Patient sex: M
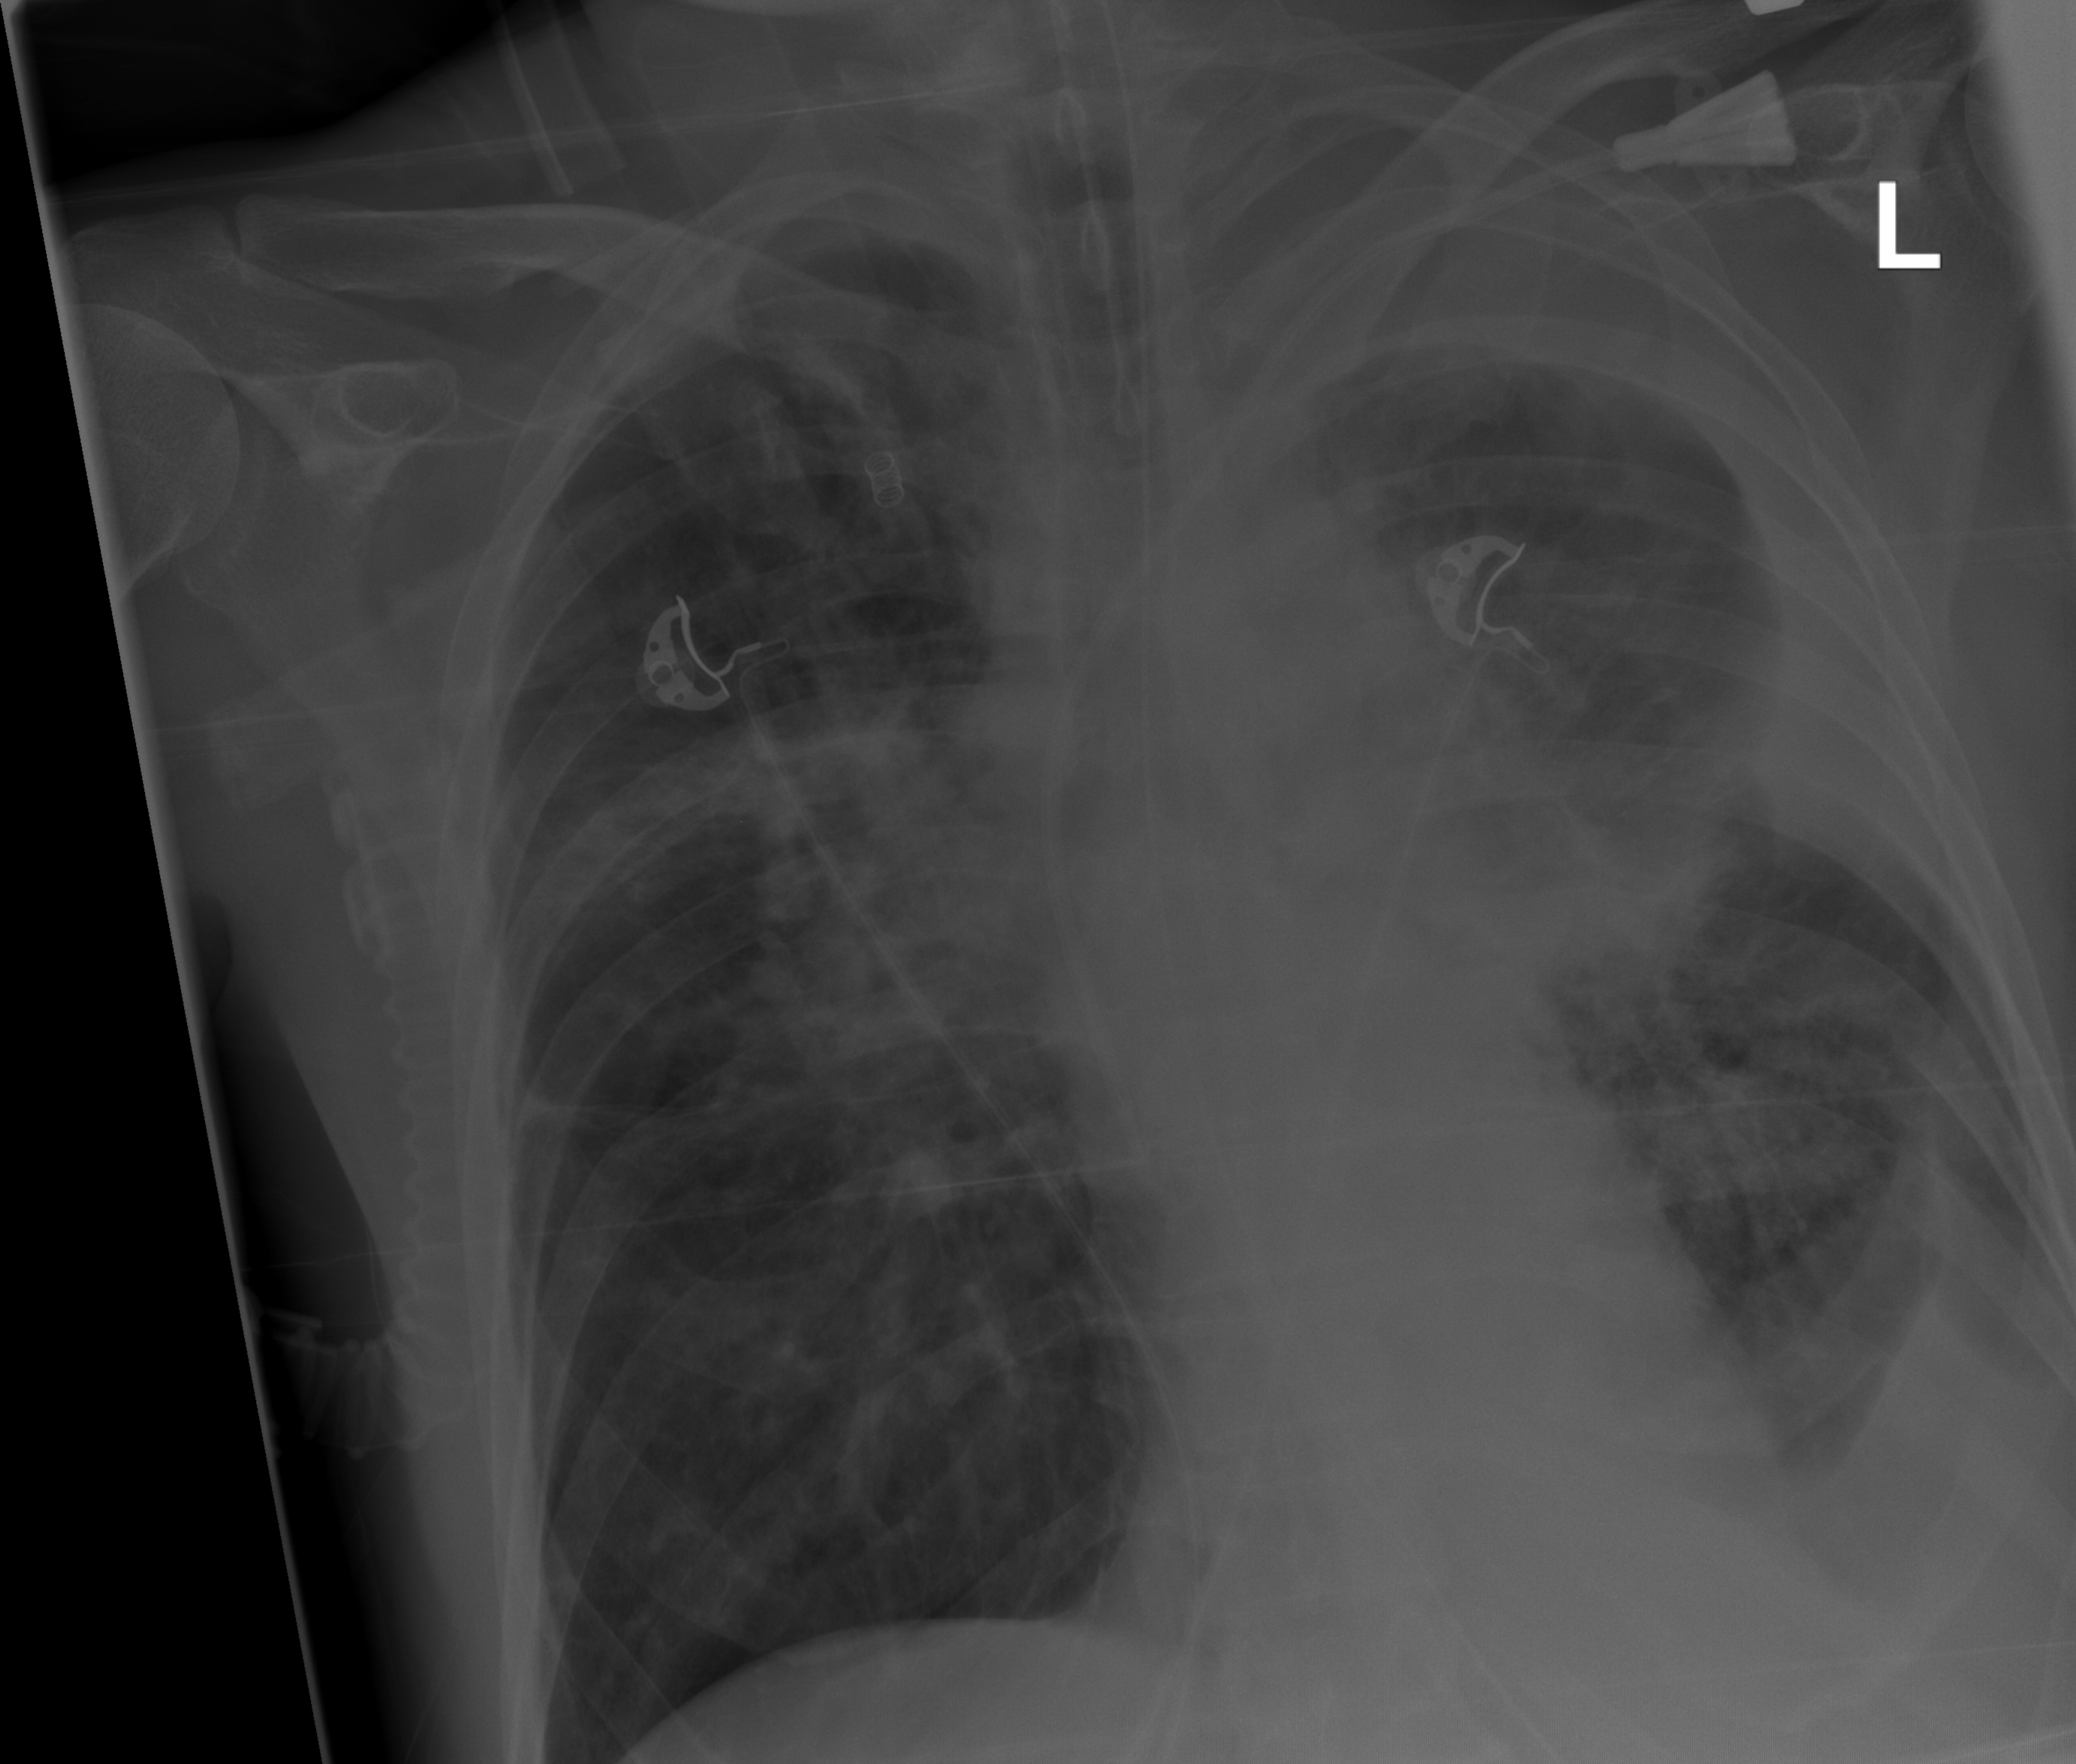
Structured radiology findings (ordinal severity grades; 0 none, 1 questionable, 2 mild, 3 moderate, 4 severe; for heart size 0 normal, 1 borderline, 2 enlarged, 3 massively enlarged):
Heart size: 0
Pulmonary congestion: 2
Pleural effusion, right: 1
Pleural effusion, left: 3
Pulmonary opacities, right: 2
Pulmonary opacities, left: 3
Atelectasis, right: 0
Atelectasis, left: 2